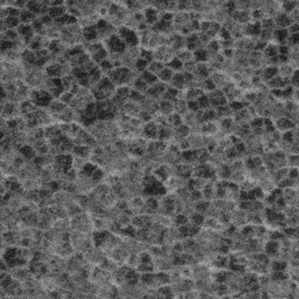
Label: frost